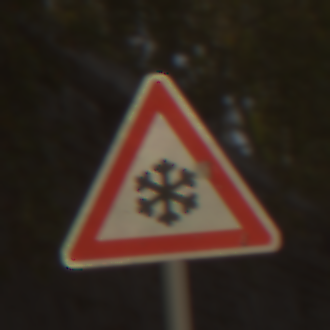
Verkehrszeichen: SchneeOderEisglaette
Umgebung: Outdoor, Suburban
Tageszeit: MorningAfternoon
Wetter: PartlyCloudy
Licht: Natural
Jahreszeit: NotSpecified
Kontrast: MediumContrast